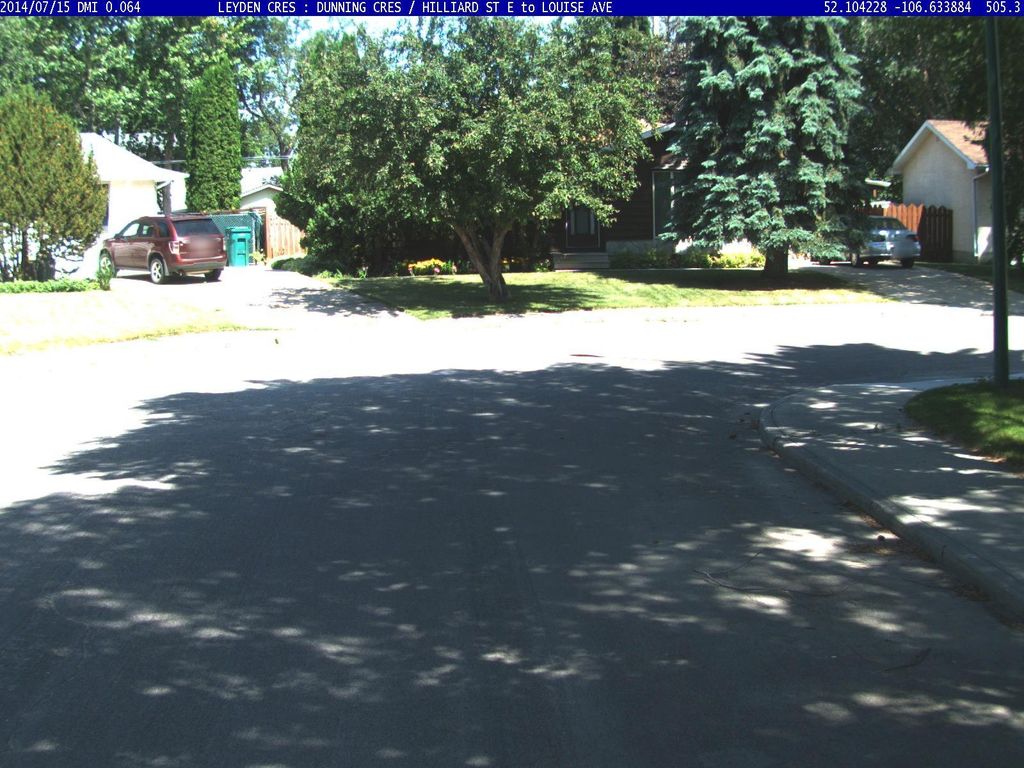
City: saskatoon